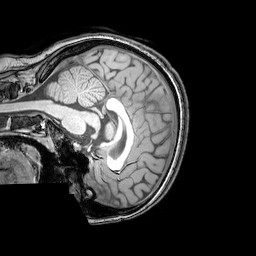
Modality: T1w
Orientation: sagittal
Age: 25
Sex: female
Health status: healthy
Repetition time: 0.081 s
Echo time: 0.037 s